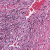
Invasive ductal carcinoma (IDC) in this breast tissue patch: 1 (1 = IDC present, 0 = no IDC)